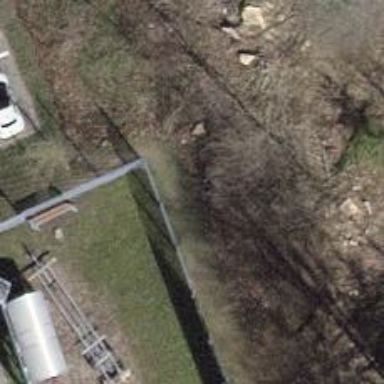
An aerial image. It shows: Fence.